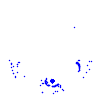
Particle: electron